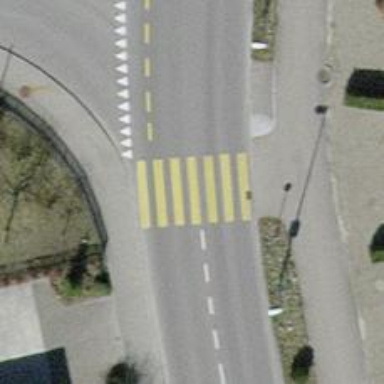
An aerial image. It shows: Uncontrolled zebra crossing on the road.